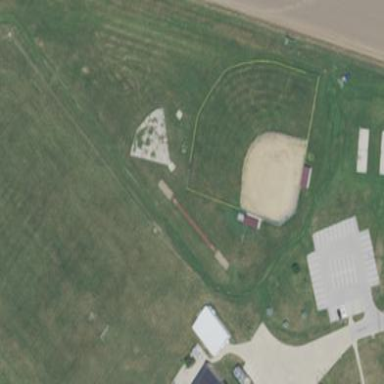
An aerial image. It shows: Baseball pitch for leisure and sports activities.